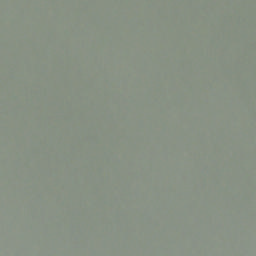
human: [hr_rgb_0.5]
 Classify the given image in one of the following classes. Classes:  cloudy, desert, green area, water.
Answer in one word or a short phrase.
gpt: cloudy